高三 · 画法几何学
如图所示的结构图中“工程部门”的上级是（）

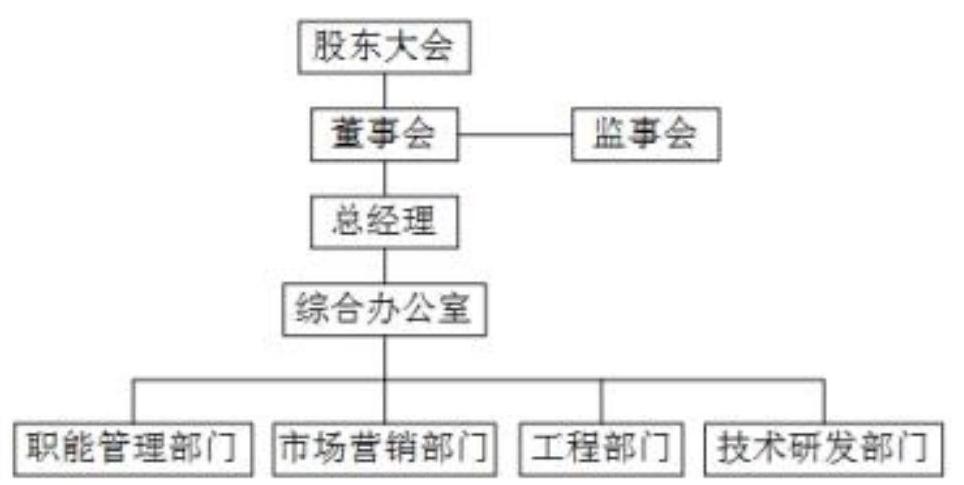
A. 技术研发部门 B. 综合办公室 C. 总经理 D. 股东大会
答案: B
解析: 根据结构图可知，“工程部门”的上级是综合办公室，故选 B.